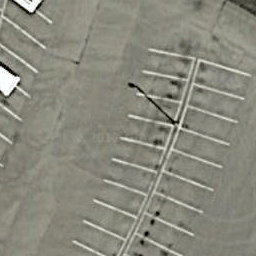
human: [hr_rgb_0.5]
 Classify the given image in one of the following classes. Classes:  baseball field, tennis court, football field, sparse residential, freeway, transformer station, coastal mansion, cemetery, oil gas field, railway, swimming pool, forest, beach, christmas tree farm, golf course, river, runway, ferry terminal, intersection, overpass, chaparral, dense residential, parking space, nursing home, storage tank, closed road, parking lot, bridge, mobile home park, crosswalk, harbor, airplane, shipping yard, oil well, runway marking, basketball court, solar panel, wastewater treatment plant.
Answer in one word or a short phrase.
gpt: parking space